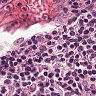
Metastatic tissue present: no